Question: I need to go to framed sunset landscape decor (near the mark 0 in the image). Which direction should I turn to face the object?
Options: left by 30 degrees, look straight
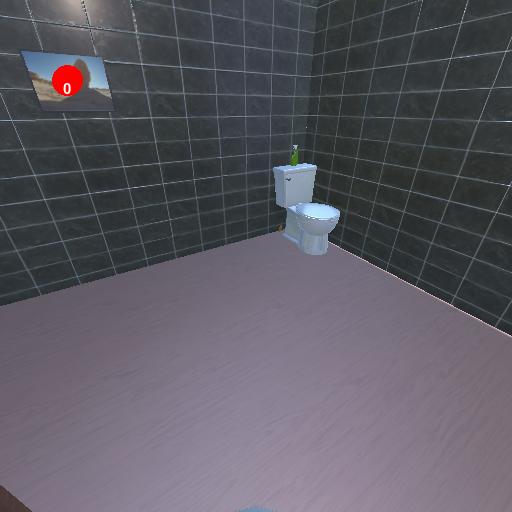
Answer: left by 30 degrees